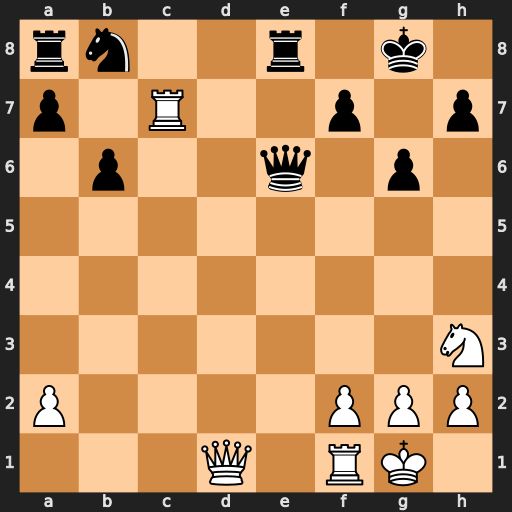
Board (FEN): rn2r1k1/p1R2p1p/1p2q1p1/8/8/7N/P4PPP/3Q1RK1
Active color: w
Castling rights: -
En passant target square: -
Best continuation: Ng5 Qe5 Rxf7 Qxg5 Qb3